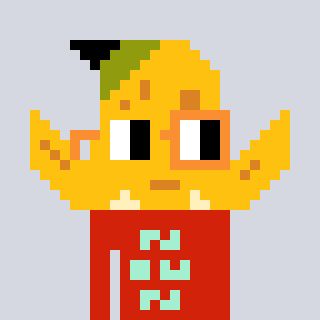
a pixel art character with square yellow and orange glasses, a banana-shaped head and a red-colored body on a cool background